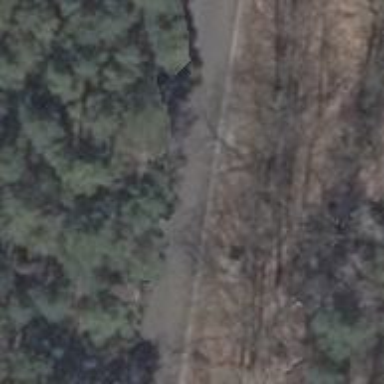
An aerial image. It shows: Service road with ground surface. The track type is grade 3.